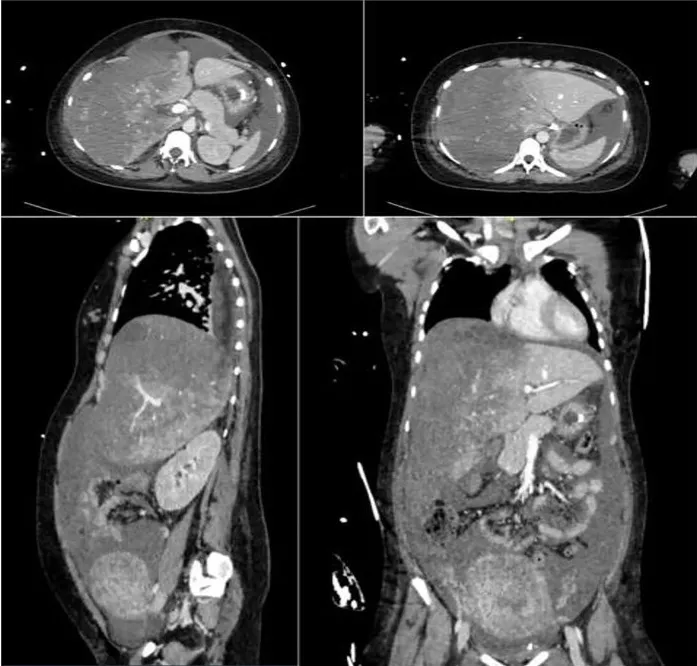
Computed tomography images of the large right liver haematoma with haemoperitoneum.
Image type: radiology (ct)